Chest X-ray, PA view. Patient: 67 years old, sex M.
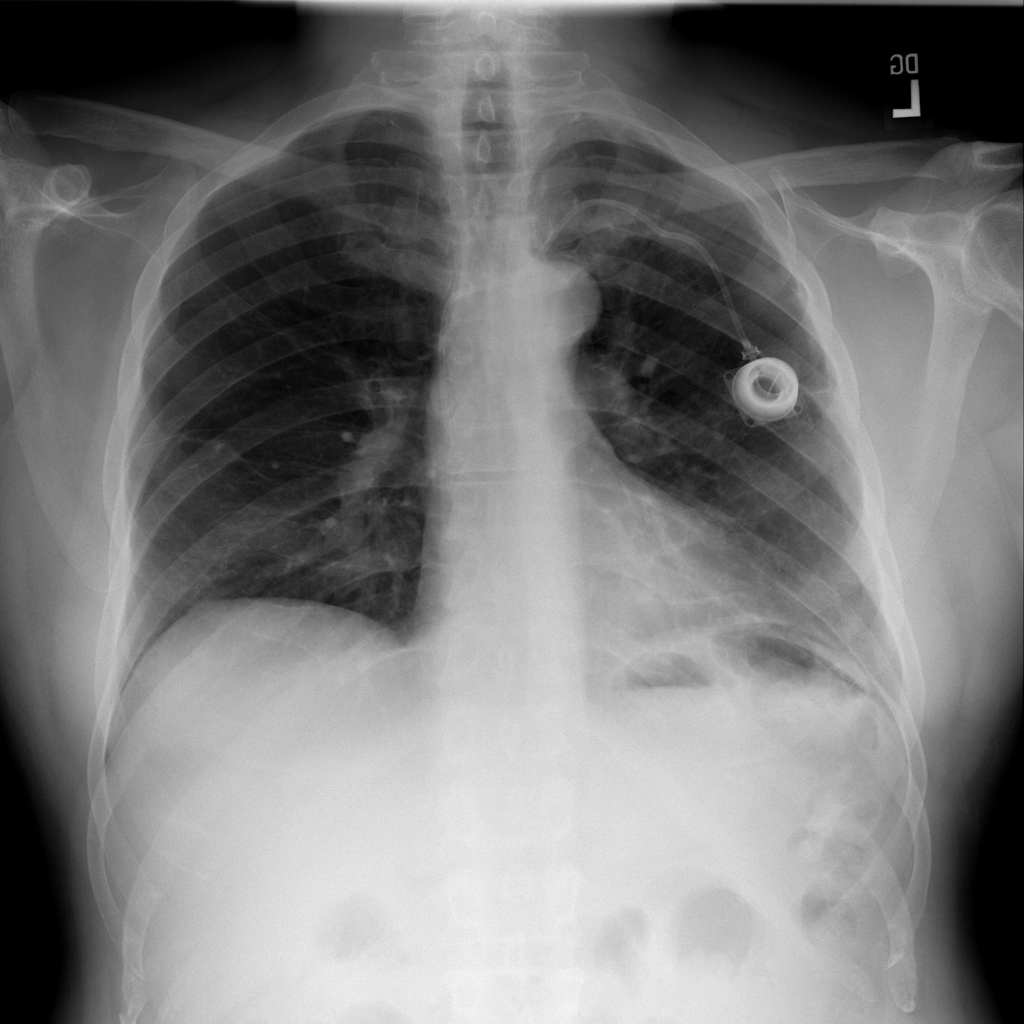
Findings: Atelectasis